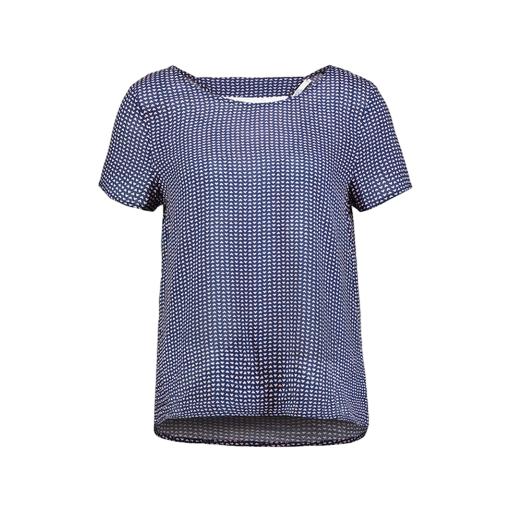
blue printed contrast t-shirt only macy, blue plus size printed t-shirt only macy, blue dotted hi-lo tee, white background